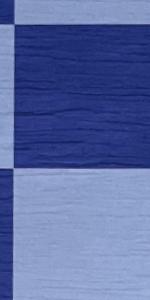
Label: Empty